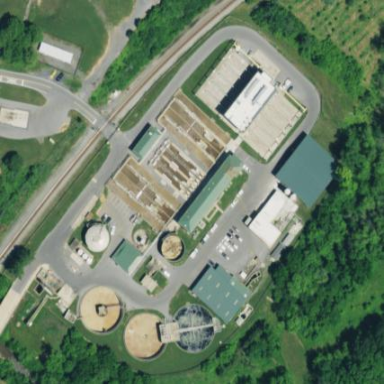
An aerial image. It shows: Wastewater plant.